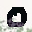
Label: 0